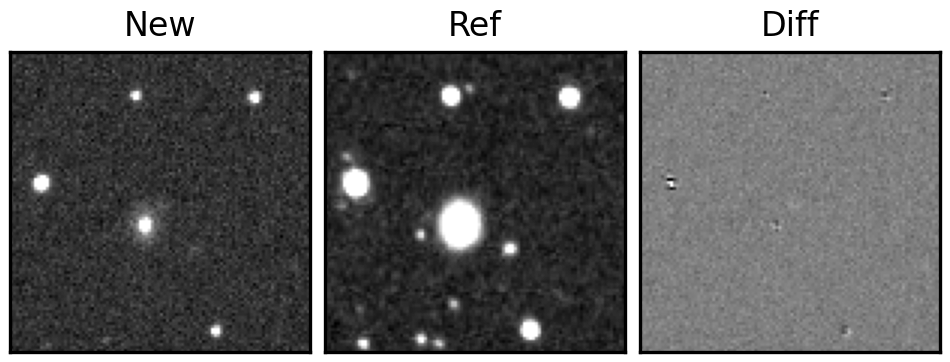
Label: real